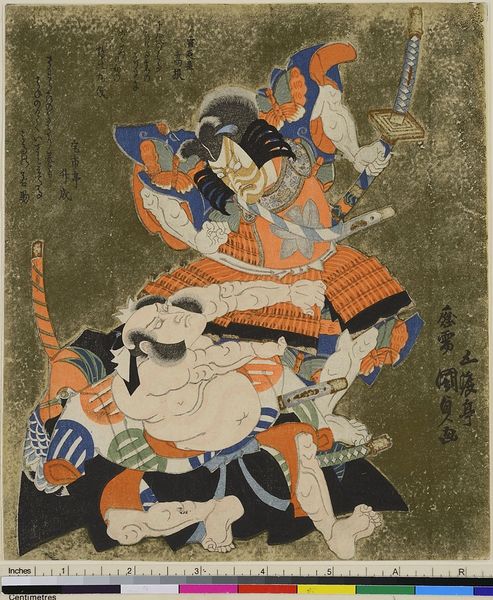
Titel: Die Schauspieler Ichikawa Danjuro VII als Soga Goro und Bando Mitsugoro III als Kobayashi no Asahina
Künstler: Utagawa Kunisada
Standort: Hamburg
Institution: Museum für Kunst und Gewerbe Hamburg
Schlagwörter: kampf, holzschnitt, druckgraphik, druckgrafik, schwert, zeit, schauspieler, farbholzschnitt, schauspielerin, kabuki, edo, reproduktionen, druckerzeugnisse, ukiyo